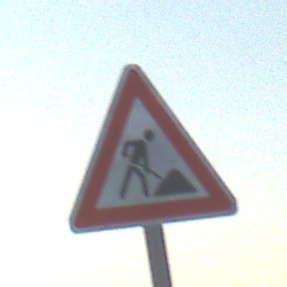
Verkehrszeichen: Arbeitsstelle
Umgebung: Outdoor, Beach
Tageszeit: SunriseSunset
Wetter: Clear
Licht: Natural
Jahreszeit: NotSpecified
Kontrast: HighContrast